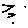
Label: zigzag